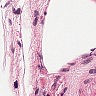
Metastatic tissue present: yes